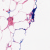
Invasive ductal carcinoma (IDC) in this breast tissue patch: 0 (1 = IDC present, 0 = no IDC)